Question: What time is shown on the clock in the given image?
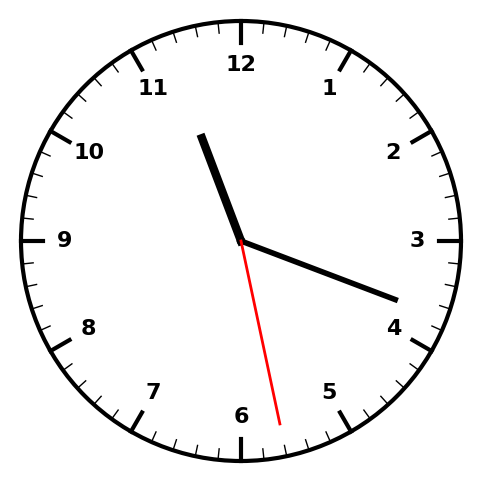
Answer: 11:18:28